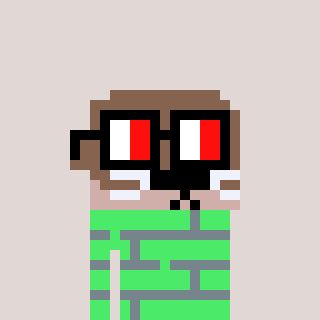
a pixel art character with square glasses with black frames and red eyes, a otter-shaped head and a teal-colored body on a warm background